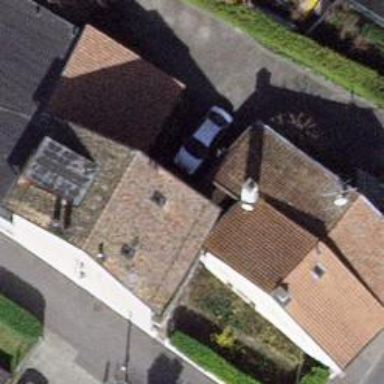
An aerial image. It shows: View of roof of building.